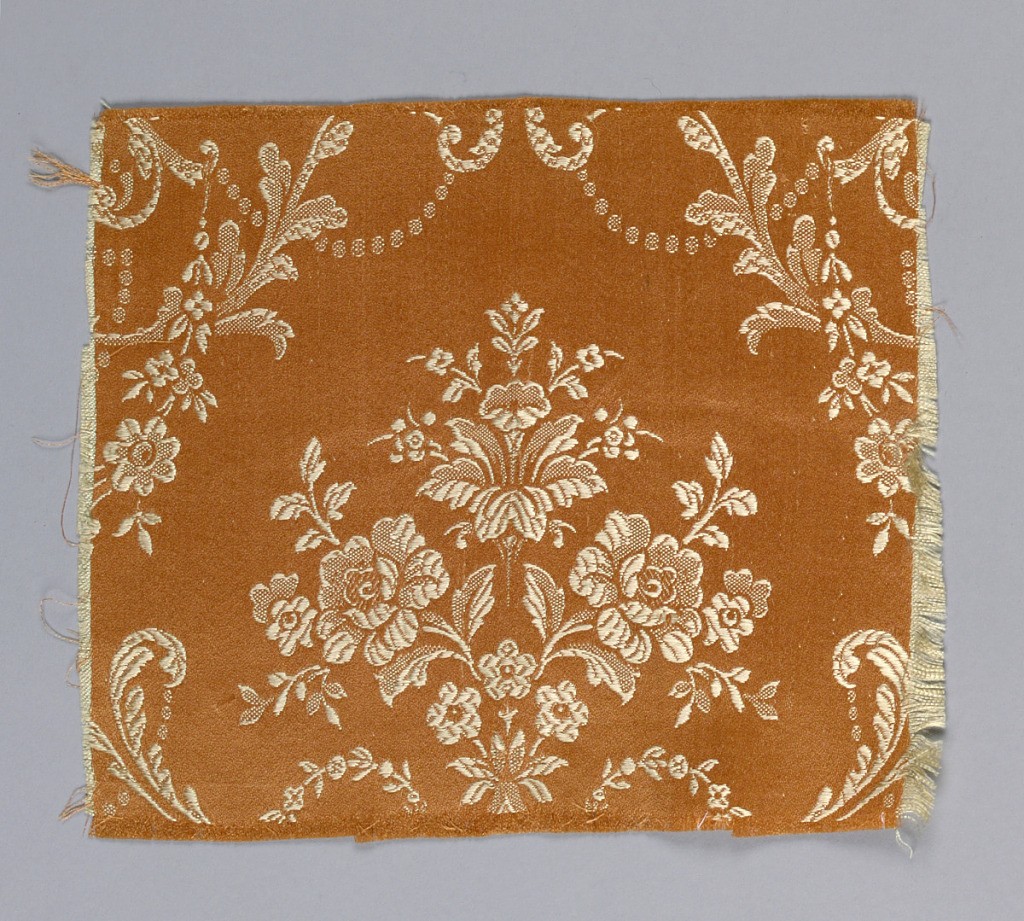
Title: Samples
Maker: Orinoka Mills, Philadelphia, Pennsylvania, USA
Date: ca. 1910
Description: a: rust color ground with gold color pattern
b: pink ground with white pattern